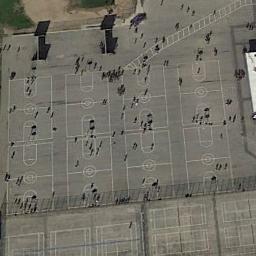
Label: basketball_court